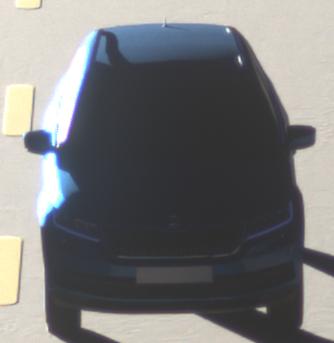
Make: Skoda
Model: Kodiaq 1.4 TSI
Detailed model: Kodiaq
Model produced from: 2017/03
Model produced until: 2018/05
Doors: 5
Color: blue
Road condition: dry road
Daytime: sunrise or sunset
Contrast: high contrast